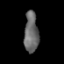
Tissue: prostate
Cell type: T cells
Senescence score: 0.3416
Nuclear area (px): 564
Mean DAPI intensity: 103.887